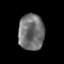
Tissue: prostate
Cell type: T cells
Senescence score: 0.2775
Nuclear area (px): 903
Mean DAPI intensity: 114.059